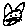
Label: cat